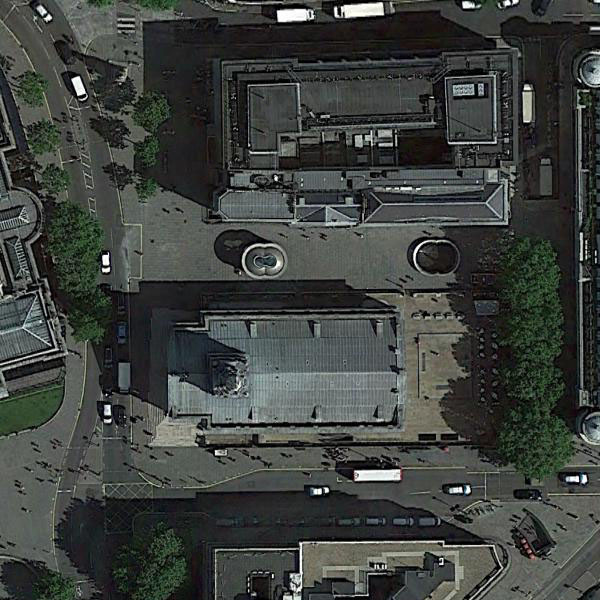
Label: Church